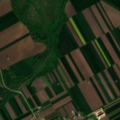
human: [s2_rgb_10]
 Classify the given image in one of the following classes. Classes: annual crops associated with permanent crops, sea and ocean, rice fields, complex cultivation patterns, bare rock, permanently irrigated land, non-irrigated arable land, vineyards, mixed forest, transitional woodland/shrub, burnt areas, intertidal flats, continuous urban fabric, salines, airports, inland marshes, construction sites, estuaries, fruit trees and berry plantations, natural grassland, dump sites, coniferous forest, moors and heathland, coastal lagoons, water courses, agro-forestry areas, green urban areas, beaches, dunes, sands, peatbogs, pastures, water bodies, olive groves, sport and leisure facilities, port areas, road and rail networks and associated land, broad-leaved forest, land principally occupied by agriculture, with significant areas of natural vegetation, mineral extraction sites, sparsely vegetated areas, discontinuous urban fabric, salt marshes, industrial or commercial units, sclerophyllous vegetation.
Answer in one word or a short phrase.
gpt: discontinuous urban fabric, non-irrigated arable land, pastures, land principally occupied by agriculture, with significant areas of natural vegetation